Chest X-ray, PA view. Patient: 46 years old, sex F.
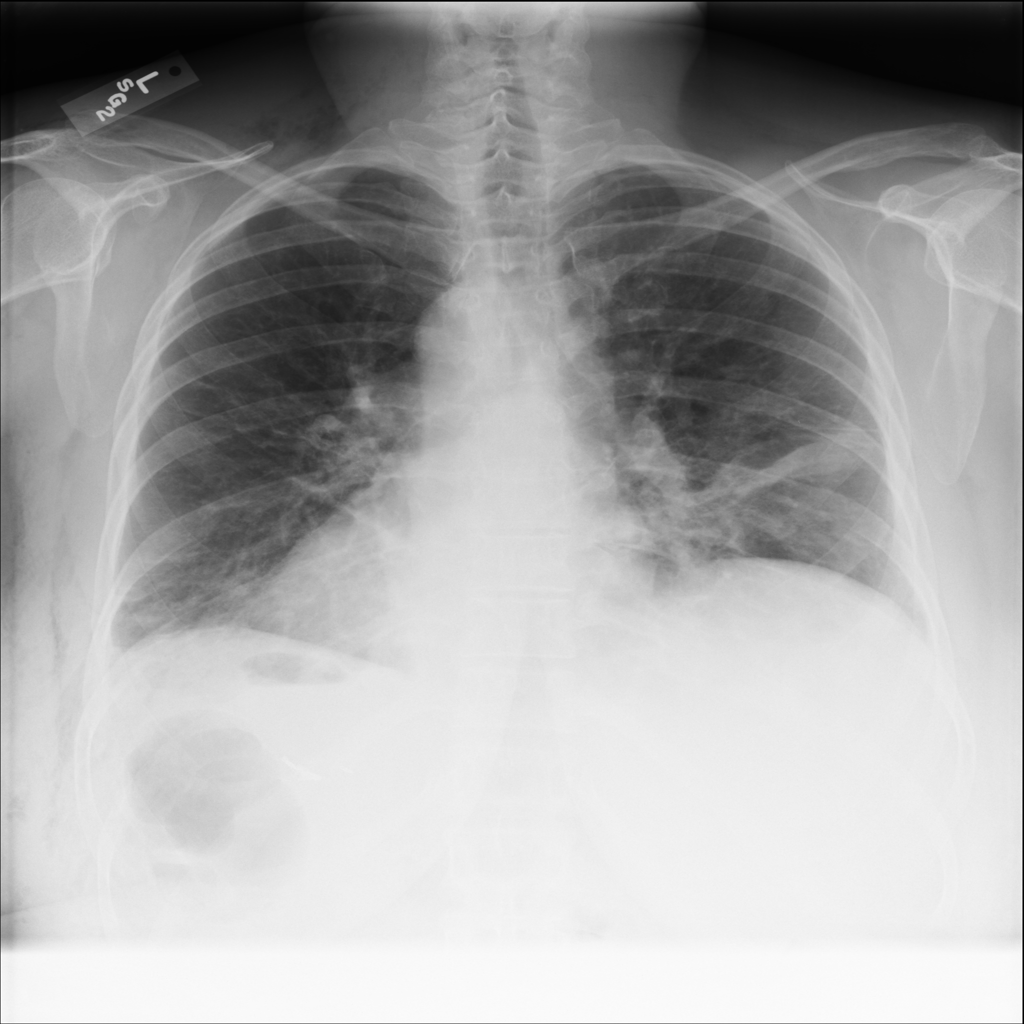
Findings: Atelectasis